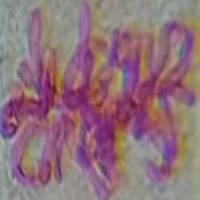
Label: metaphase